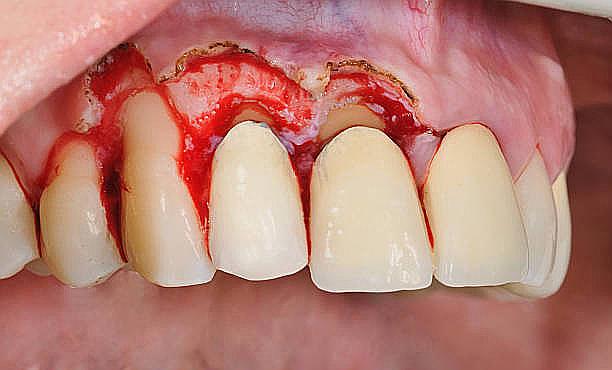
Condition: Gingivitis